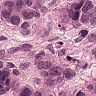
Metastatic tissue present: yes